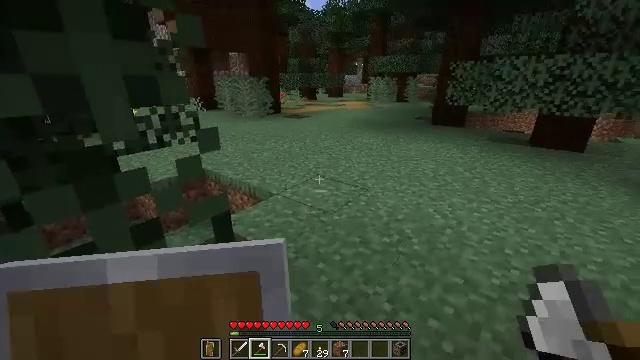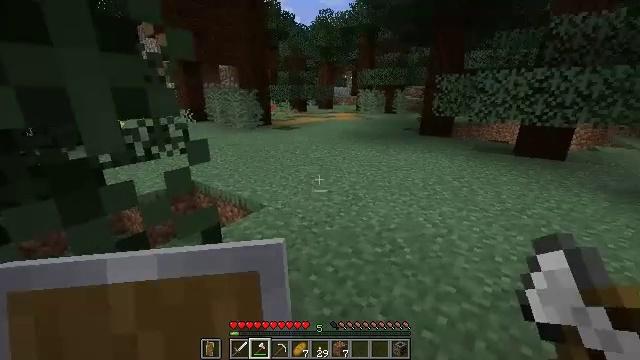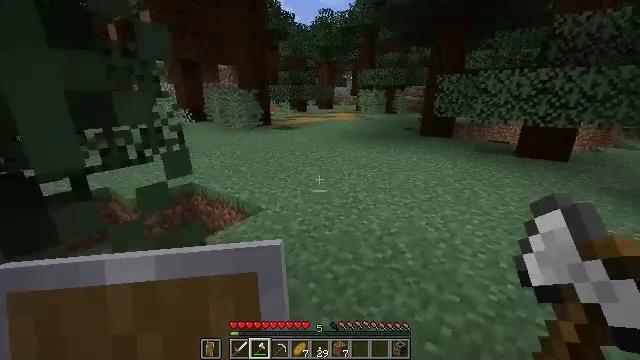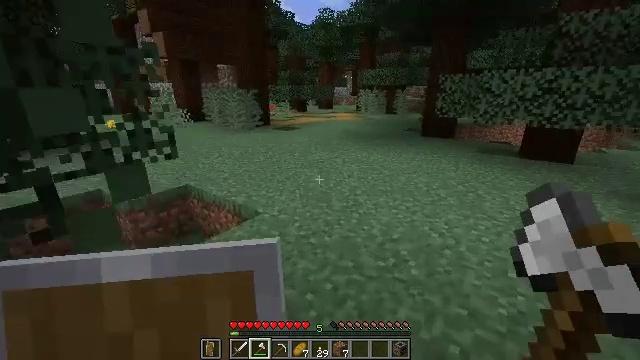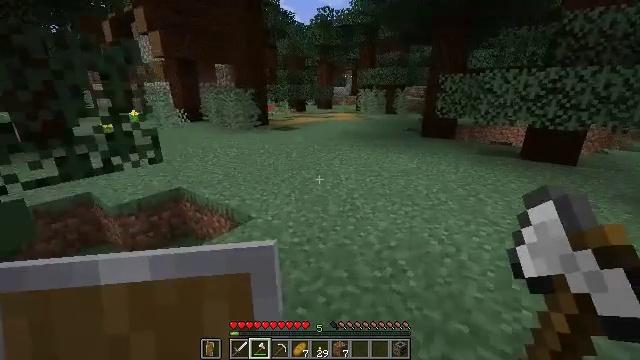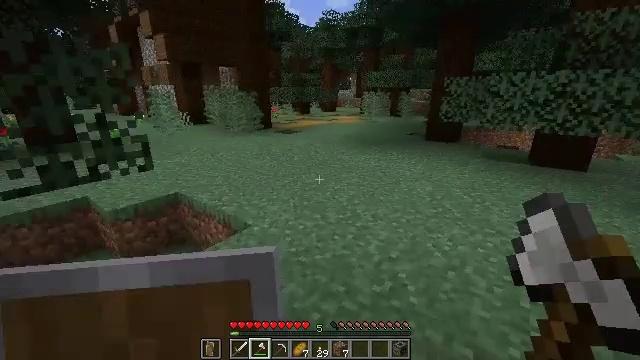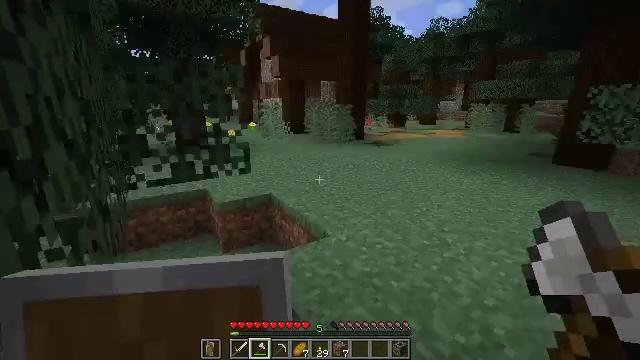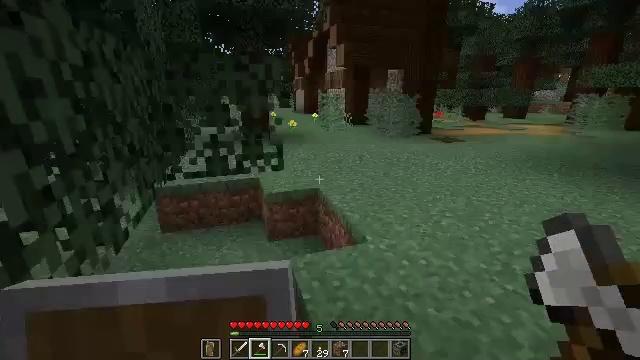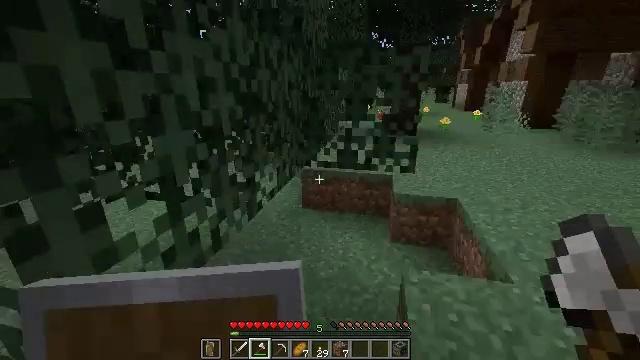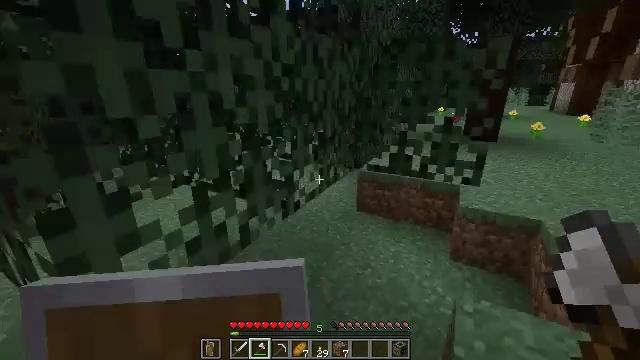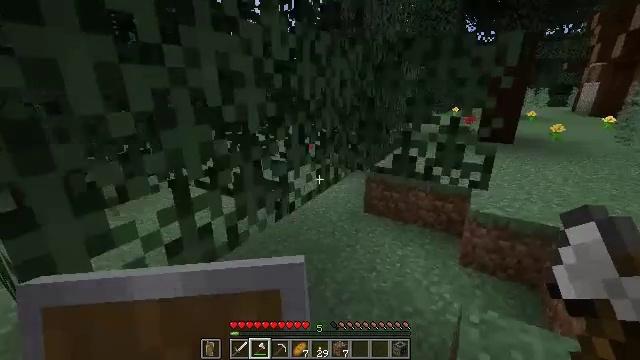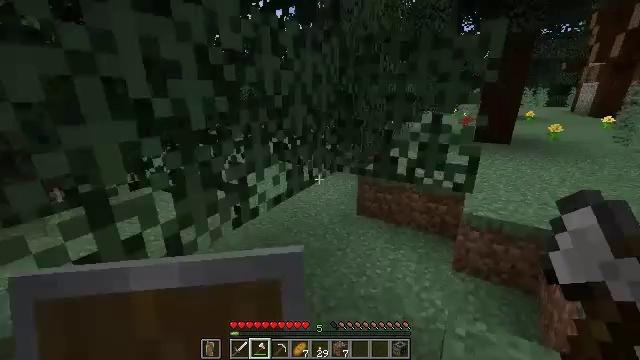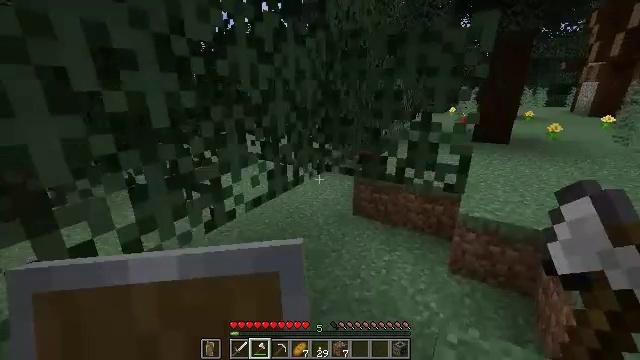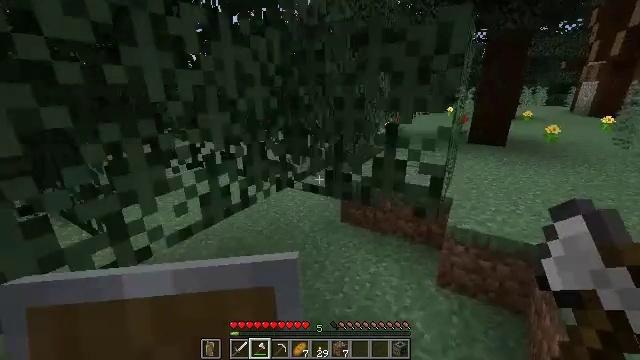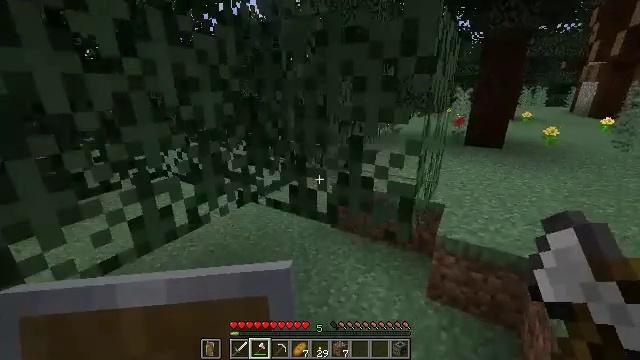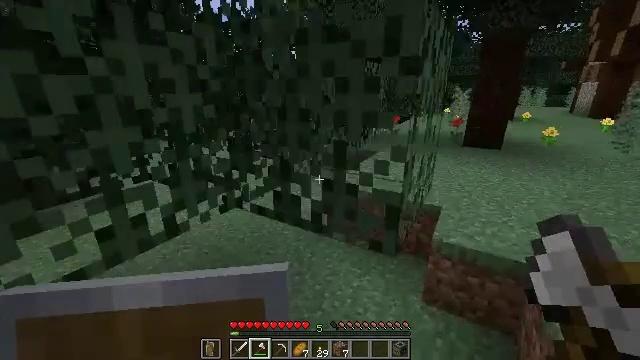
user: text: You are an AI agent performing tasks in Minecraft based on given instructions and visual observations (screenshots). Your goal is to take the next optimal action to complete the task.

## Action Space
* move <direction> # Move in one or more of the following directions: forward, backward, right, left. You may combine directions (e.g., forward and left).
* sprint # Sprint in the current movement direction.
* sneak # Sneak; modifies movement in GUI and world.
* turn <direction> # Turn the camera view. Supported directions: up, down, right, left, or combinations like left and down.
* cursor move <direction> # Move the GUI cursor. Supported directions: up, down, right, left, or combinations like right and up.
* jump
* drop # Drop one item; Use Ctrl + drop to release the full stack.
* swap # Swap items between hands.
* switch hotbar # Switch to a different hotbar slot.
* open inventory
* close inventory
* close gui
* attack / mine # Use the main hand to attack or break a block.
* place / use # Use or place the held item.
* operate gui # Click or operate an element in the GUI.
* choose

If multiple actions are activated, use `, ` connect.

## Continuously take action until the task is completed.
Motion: motion action
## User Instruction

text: Remove the large fern from the terrain.
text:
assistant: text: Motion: turn right and up
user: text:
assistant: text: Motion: move forward
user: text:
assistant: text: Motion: move forward
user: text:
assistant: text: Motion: move forward and move right
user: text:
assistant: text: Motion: move forward and move right, turn left
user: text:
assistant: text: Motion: move forward and move right, turn left and up
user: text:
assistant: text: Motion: move forward and move right, turn left and down
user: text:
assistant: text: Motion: move forward and move right, turn left and down
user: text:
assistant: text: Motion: move forward and move right, turn left
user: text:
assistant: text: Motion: move forward and move right, turn left
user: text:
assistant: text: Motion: move forward and move right
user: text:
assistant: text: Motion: move forward and move right
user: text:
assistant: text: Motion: move forward and move right
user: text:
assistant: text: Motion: move forward and move right
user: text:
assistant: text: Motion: move forward and move right, sprint
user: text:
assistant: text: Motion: move forward and move right, sprint, turn right
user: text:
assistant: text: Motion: move forward and move right, sprint, turn right and up
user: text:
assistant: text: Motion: move forward and move right, sprint, turn right and up
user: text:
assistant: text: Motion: move forward and move right, sprint, turn right
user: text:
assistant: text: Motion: move forward and move right
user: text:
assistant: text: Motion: move forward and move right, turn left
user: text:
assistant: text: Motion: move forward and move right, turn left
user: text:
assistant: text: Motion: move forward and move right, turn left
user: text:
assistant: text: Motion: move forward, turn left
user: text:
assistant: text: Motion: move forward, sprint, turn left
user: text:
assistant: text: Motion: move forward, sprint
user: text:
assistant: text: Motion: move forward, sprint
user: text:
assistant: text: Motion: move forward, sprint
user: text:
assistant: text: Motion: move forward, sprint
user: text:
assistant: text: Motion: move forward, turn left